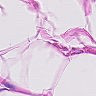
Metastatic tissue present: no